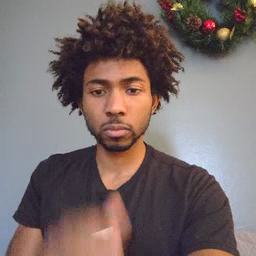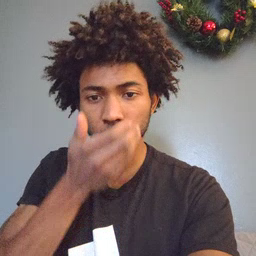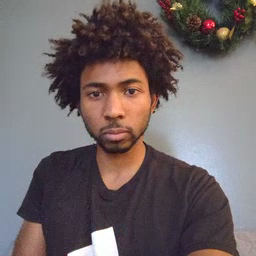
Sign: cereal